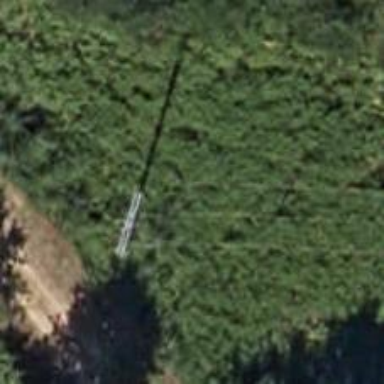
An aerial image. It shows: Power pole.